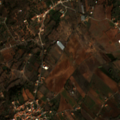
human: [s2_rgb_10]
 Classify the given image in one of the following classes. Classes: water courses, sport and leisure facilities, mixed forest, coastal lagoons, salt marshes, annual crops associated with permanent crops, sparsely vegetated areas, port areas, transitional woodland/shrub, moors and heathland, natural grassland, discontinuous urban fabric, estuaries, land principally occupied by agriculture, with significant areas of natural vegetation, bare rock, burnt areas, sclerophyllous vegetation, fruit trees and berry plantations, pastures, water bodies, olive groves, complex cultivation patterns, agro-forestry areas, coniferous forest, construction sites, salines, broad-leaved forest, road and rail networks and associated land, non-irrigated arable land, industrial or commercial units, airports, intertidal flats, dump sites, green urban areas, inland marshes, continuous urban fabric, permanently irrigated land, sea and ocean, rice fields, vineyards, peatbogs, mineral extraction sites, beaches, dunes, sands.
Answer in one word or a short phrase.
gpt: discontinuous urban fabric, complex cultivation patterns, land principally occupied by agriculture, with significant areas of natural vegetation, broad-leaved forest